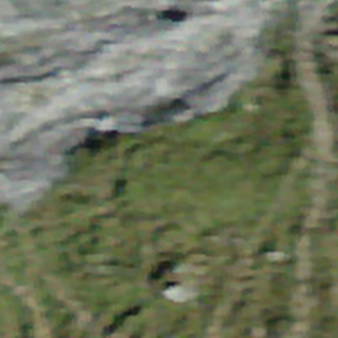
Label: other